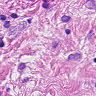
Metastatic tissue present: yes